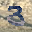
Label: 3